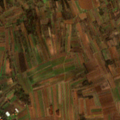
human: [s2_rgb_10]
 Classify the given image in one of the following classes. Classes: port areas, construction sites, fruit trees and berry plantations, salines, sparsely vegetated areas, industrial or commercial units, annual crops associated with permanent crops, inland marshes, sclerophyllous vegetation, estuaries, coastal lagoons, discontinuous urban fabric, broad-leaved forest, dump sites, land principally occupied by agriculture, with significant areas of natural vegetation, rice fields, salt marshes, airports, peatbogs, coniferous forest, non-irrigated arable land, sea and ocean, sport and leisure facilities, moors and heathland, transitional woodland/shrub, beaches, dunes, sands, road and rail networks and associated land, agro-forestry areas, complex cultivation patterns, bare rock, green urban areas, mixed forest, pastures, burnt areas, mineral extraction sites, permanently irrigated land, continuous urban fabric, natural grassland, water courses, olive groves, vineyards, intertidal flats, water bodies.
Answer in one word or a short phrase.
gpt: non-irrigated arable land, land principally occupied by agriculture, with significant areas of natural vegetation, broad-leaved forest